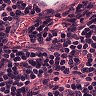
Metastatic tissue present: no